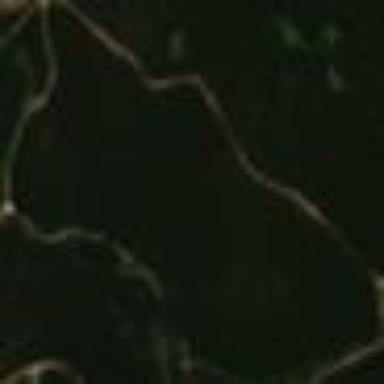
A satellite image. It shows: Pine woodland with evergreen needle-leaved trees.